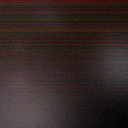
Screen state: off